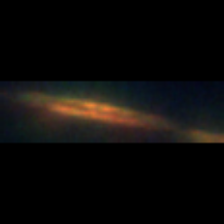
Taxon: Pennate
Group: Diatoms